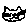
Label: cat